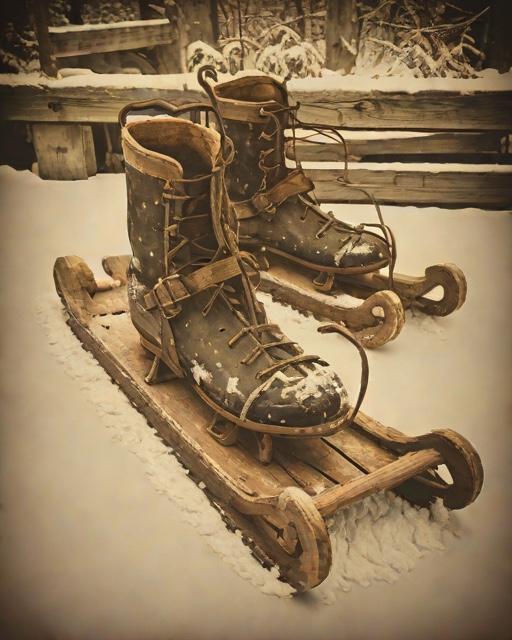
Category: Holiday